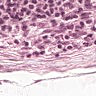
Metastatic tissue present: no